Interaction volume radius: 5 \u00c5
Interaction volume height: 25 \u00c5
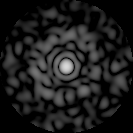
Disorder parameter: 0.8172